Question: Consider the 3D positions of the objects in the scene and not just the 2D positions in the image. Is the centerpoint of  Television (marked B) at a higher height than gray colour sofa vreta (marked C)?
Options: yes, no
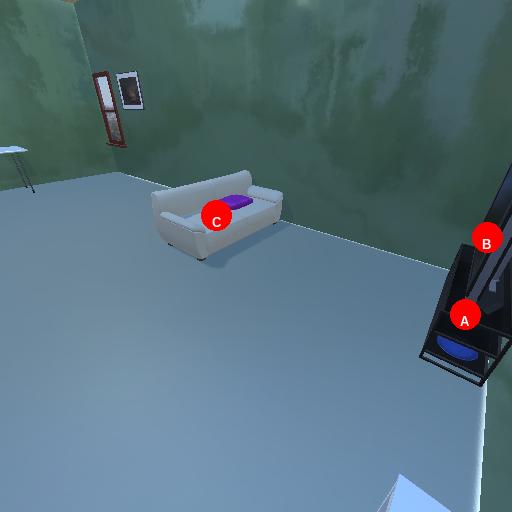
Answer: yes